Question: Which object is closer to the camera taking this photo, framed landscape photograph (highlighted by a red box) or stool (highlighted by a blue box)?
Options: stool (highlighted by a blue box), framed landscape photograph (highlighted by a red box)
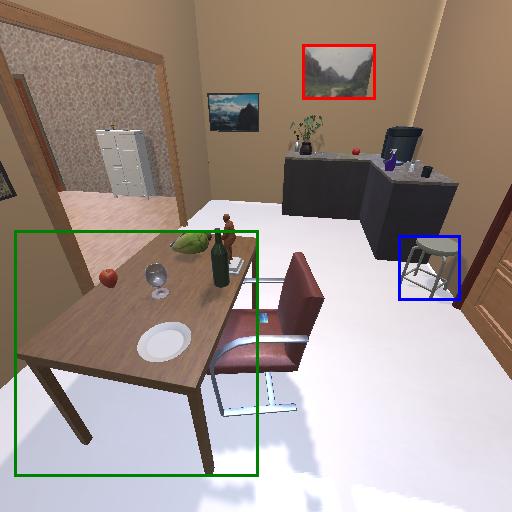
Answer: stool (highlighted by a blue box)